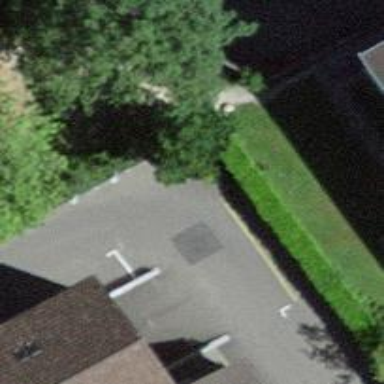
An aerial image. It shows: Cycle barrier.